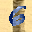
Label: 6